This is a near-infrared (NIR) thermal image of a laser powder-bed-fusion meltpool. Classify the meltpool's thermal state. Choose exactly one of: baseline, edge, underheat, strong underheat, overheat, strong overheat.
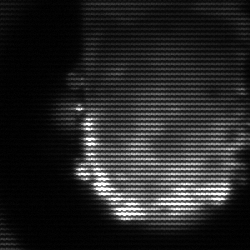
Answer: baseline